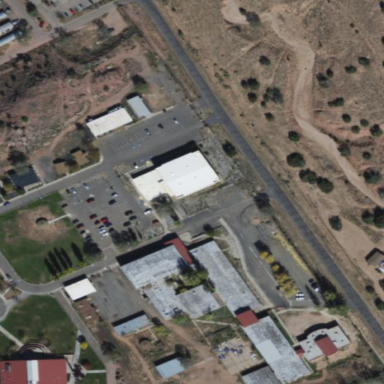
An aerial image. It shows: High school building.